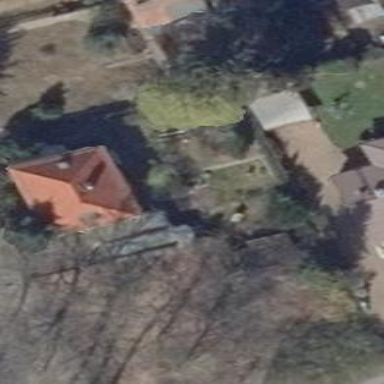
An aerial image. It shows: Building with hipped roof shape.